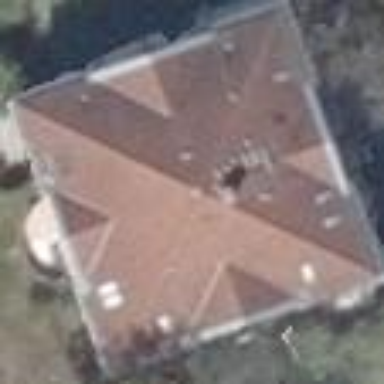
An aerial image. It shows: House with hipped roof.